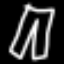
Label: pants